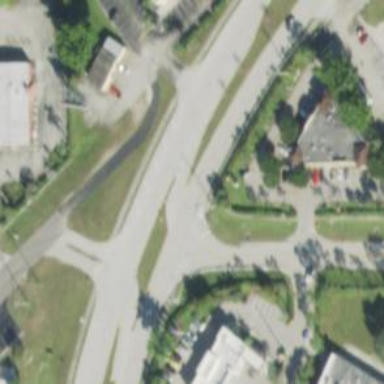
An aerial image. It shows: Asphalt road with secondary link designation.